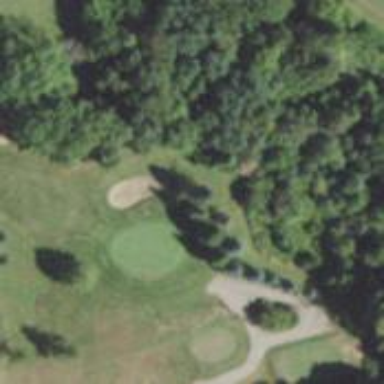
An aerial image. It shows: Golf hole.